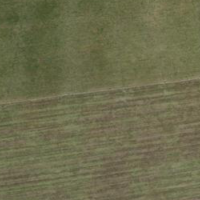
EUNIS habitat code: 52
Species observed at this site:
Milvus milvus
Buteo buteo
Milvus migrans